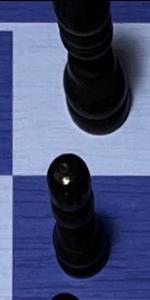
Label: Pawn_Black